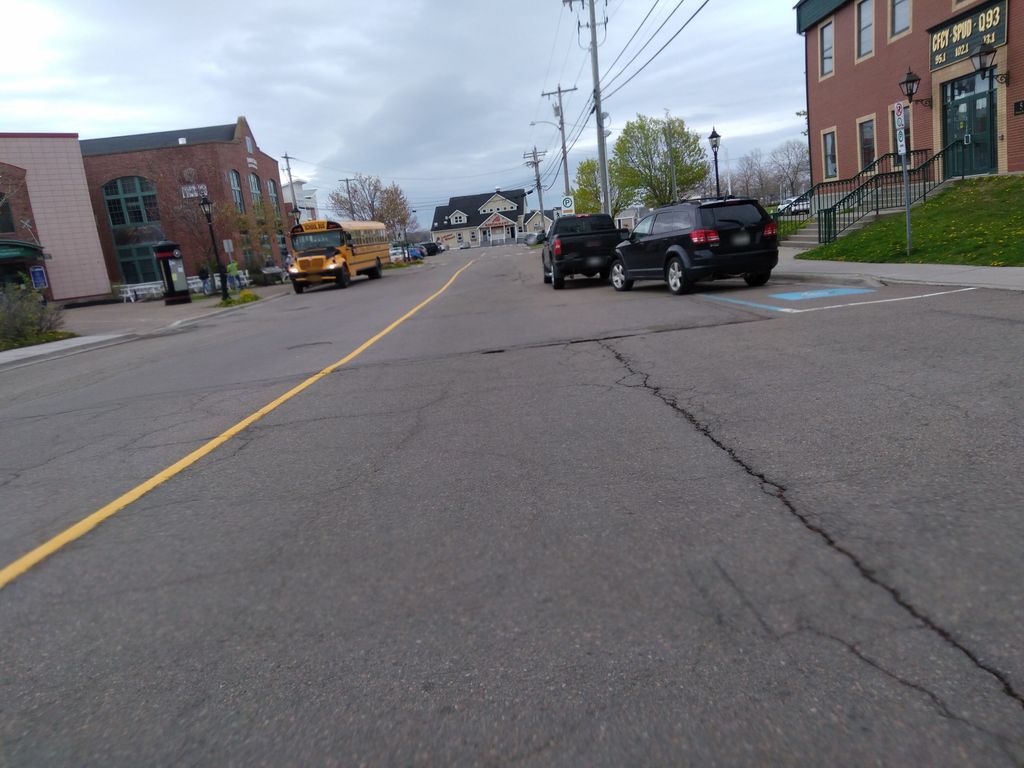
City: charlottetown